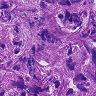
Metastatic tissue present: yes